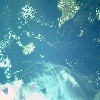
Label: water